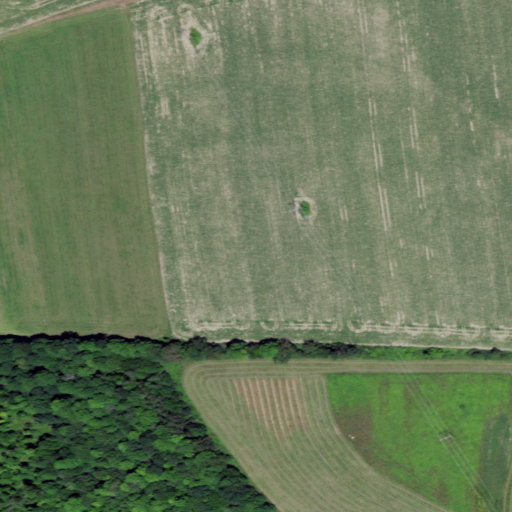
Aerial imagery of mountain in New York named Lattimer Hill containing pasture, cultivated crops, deciduous forest, mixed forest, and low intensity development